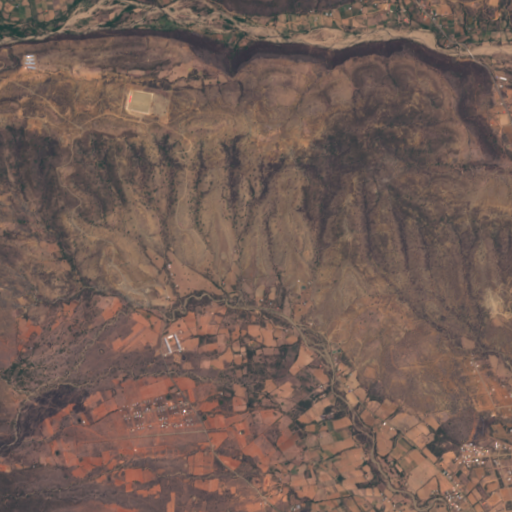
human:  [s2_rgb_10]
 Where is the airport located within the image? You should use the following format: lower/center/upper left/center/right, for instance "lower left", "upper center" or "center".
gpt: The airport is located in the lower left of the image.
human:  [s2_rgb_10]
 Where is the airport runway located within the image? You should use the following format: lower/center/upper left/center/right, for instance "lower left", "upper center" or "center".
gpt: The airport runway is located in the lower left of the image.
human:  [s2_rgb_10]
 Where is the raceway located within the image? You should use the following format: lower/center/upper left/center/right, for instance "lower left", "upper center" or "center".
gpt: The raceway is located in the center right of the image.
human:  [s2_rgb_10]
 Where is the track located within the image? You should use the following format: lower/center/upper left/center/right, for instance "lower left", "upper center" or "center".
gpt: There is no track in the image.